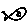
Label: fish